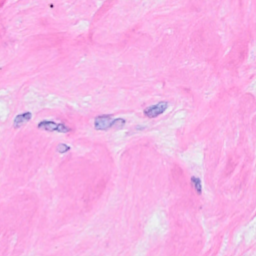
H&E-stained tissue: Breast